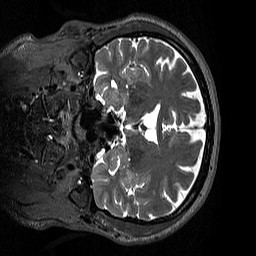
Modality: T2w
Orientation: coronal
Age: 58
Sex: male
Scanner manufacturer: siemens
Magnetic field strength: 3 T
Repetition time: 3.2 s
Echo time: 0.412 s